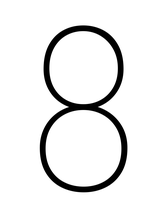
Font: Roboto_Condensed_Thin